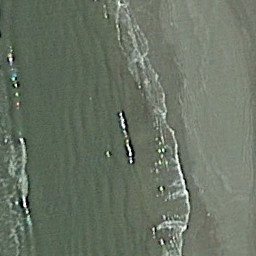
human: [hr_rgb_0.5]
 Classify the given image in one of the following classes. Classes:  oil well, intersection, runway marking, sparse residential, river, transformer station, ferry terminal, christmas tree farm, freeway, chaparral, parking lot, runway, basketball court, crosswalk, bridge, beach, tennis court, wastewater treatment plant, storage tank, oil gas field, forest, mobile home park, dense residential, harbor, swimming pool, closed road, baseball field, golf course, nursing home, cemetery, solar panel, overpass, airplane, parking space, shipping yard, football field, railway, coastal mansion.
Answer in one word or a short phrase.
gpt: beach